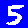
Digit: 5